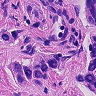
Metastatic tissue present: yes